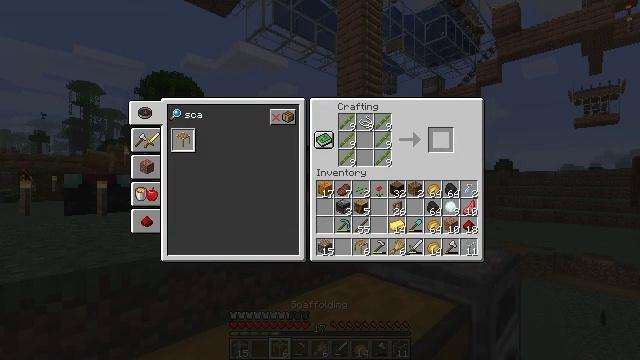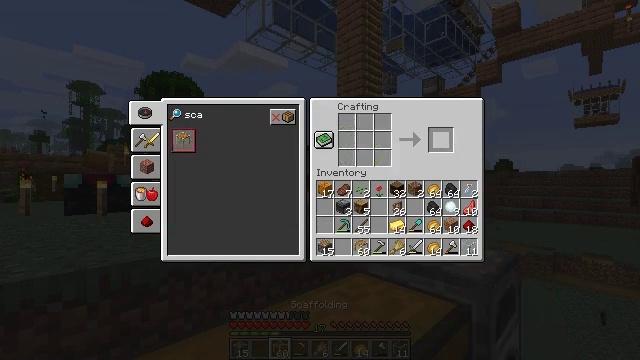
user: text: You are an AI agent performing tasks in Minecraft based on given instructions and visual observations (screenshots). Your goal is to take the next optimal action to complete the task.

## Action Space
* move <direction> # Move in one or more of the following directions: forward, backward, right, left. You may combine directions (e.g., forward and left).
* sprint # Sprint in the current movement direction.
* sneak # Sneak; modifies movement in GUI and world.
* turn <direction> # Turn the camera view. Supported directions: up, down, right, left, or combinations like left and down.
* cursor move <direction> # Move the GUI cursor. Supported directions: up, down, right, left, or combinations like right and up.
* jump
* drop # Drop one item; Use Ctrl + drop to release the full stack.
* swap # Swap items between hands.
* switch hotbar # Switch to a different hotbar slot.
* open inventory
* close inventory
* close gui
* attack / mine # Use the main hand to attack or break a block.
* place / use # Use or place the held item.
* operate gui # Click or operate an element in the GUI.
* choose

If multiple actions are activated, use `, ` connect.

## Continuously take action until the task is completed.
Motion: motion action
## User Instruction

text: Craft scaffolding using the crafting table and materials.
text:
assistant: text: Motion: sneak
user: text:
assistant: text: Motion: sneak